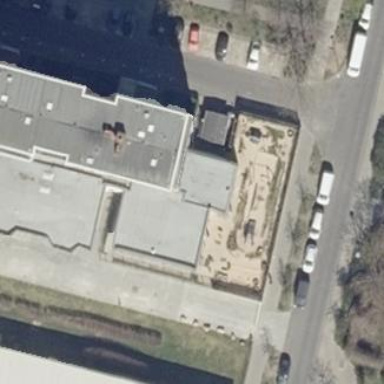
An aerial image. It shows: Flat-roofed kindergarten building.